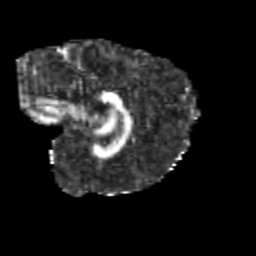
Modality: FA
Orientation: sagittal
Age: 9
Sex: female
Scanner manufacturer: siemens
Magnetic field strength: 3 T
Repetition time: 3.8 s
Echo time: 0.07 s